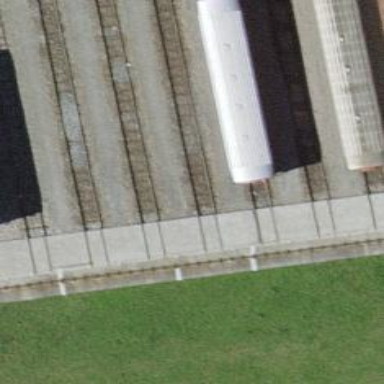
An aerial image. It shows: Railway crossing.